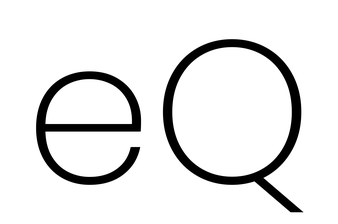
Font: Poppins-ExtraLight